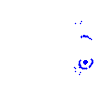
Particle: kaon